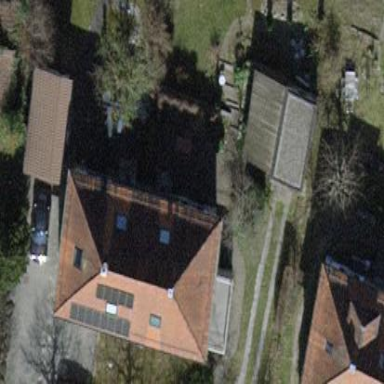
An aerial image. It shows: Building with tile roof.